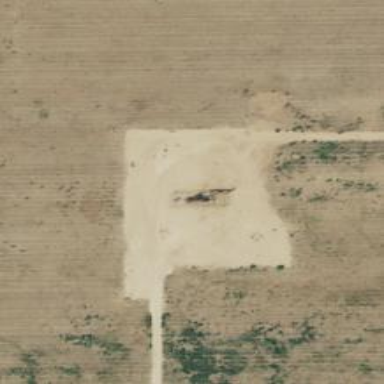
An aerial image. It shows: Petroleum well.